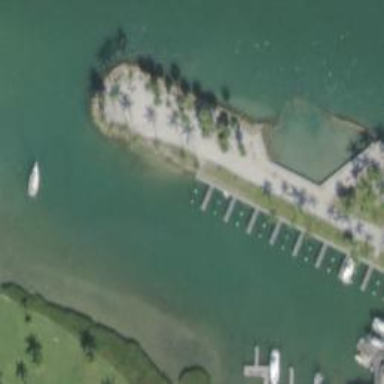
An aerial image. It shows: Man-made pier.